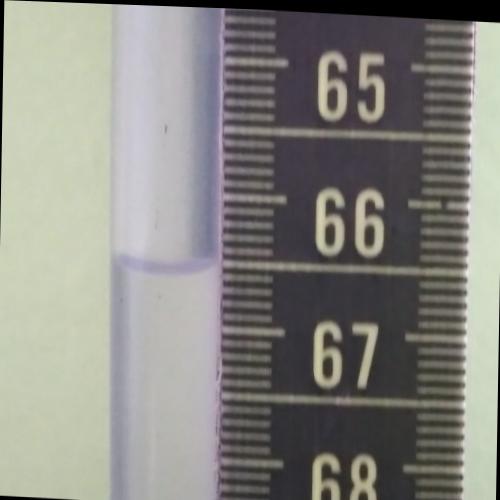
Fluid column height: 66.5 cm